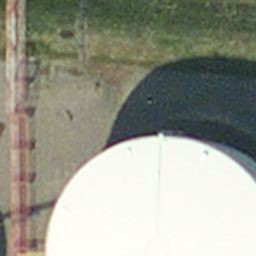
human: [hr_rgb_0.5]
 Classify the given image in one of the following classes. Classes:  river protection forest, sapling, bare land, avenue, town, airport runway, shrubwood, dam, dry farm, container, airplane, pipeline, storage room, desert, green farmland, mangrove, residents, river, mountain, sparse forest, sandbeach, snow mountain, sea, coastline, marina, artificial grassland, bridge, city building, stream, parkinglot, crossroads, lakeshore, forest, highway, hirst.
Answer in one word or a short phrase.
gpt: storage room